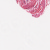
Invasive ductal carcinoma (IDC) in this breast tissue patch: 0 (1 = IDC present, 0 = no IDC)